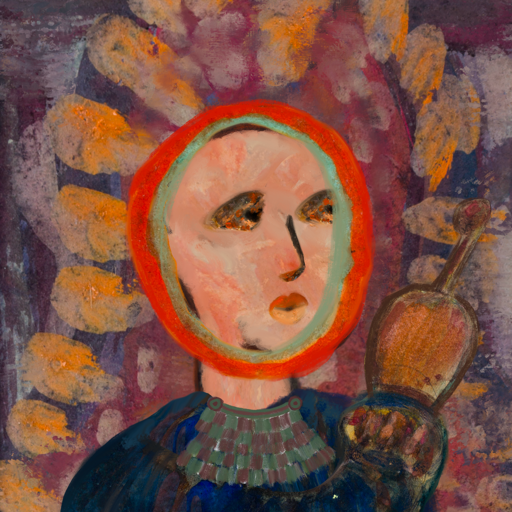
Background: Doll, Head And Neck Side: Roy_Bahadur, Face Side: Gypsy_Queen, Bust: Pipe, Hair Side: Sisters, Head Accessory: Blank, Second Necklace: After_Raid, Necklace: Blank, Baby: Blank